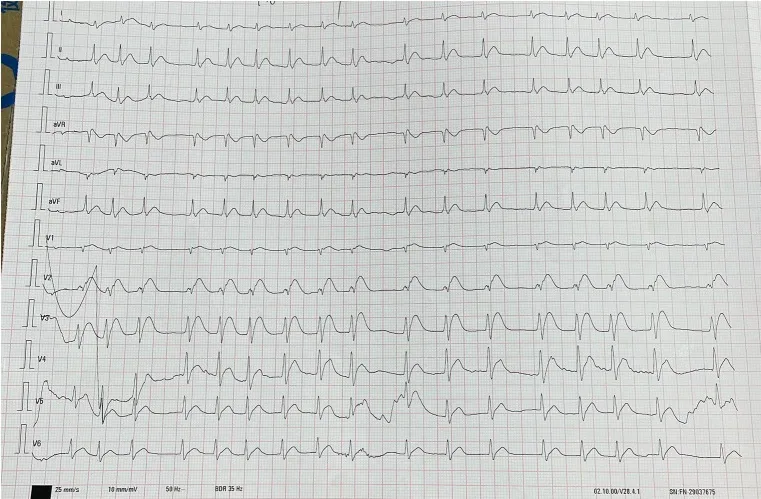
The picture shows the electrocardiogram (ECG) results of the patient about 1 h after admission. This image shows acute anterior wall myocardial damage and degree II atrioventricular block.
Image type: electrography (ekg)